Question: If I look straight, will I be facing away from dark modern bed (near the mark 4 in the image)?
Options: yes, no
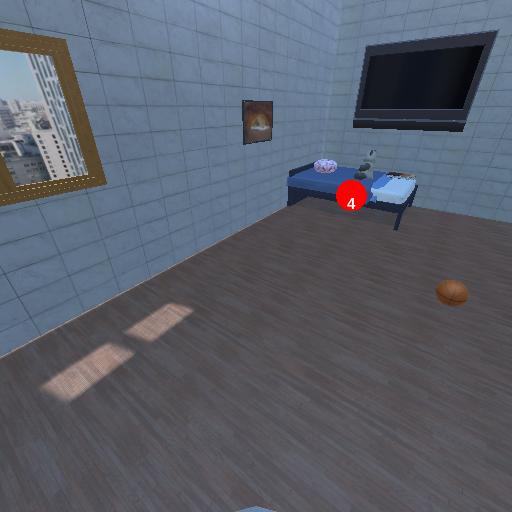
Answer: yes